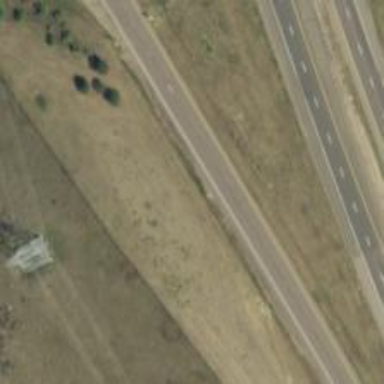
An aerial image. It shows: Asphalt motorway link.